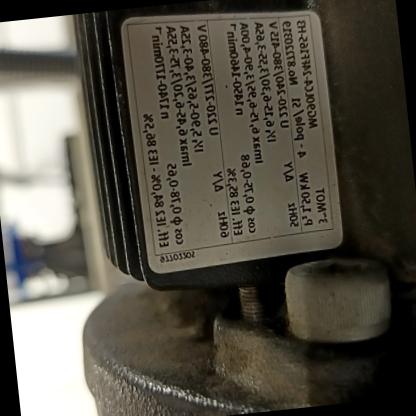
Klasa: tabliczka-znamionowa